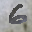
Label: 6